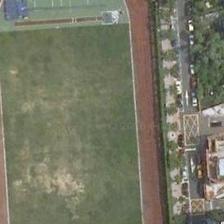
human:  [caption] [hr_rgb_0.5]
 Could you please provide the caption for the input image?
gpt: a playground is near to several green trees and a road .

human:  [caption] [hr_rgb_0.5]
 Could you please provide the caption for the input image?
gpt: what is near the street is a football field and each part of it is starnard .

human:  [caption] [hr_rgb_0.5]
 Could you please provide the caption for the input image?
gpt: a playground is next to a road with many cars .

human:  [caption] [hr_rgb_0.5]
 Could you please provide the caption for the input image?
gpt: a playground and some green plants are next to a road .

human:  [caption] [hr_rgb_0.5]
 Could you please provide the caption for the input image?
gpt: a playground and some green plants are next to a road .